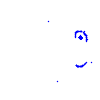
Particle: kaon